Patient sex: M
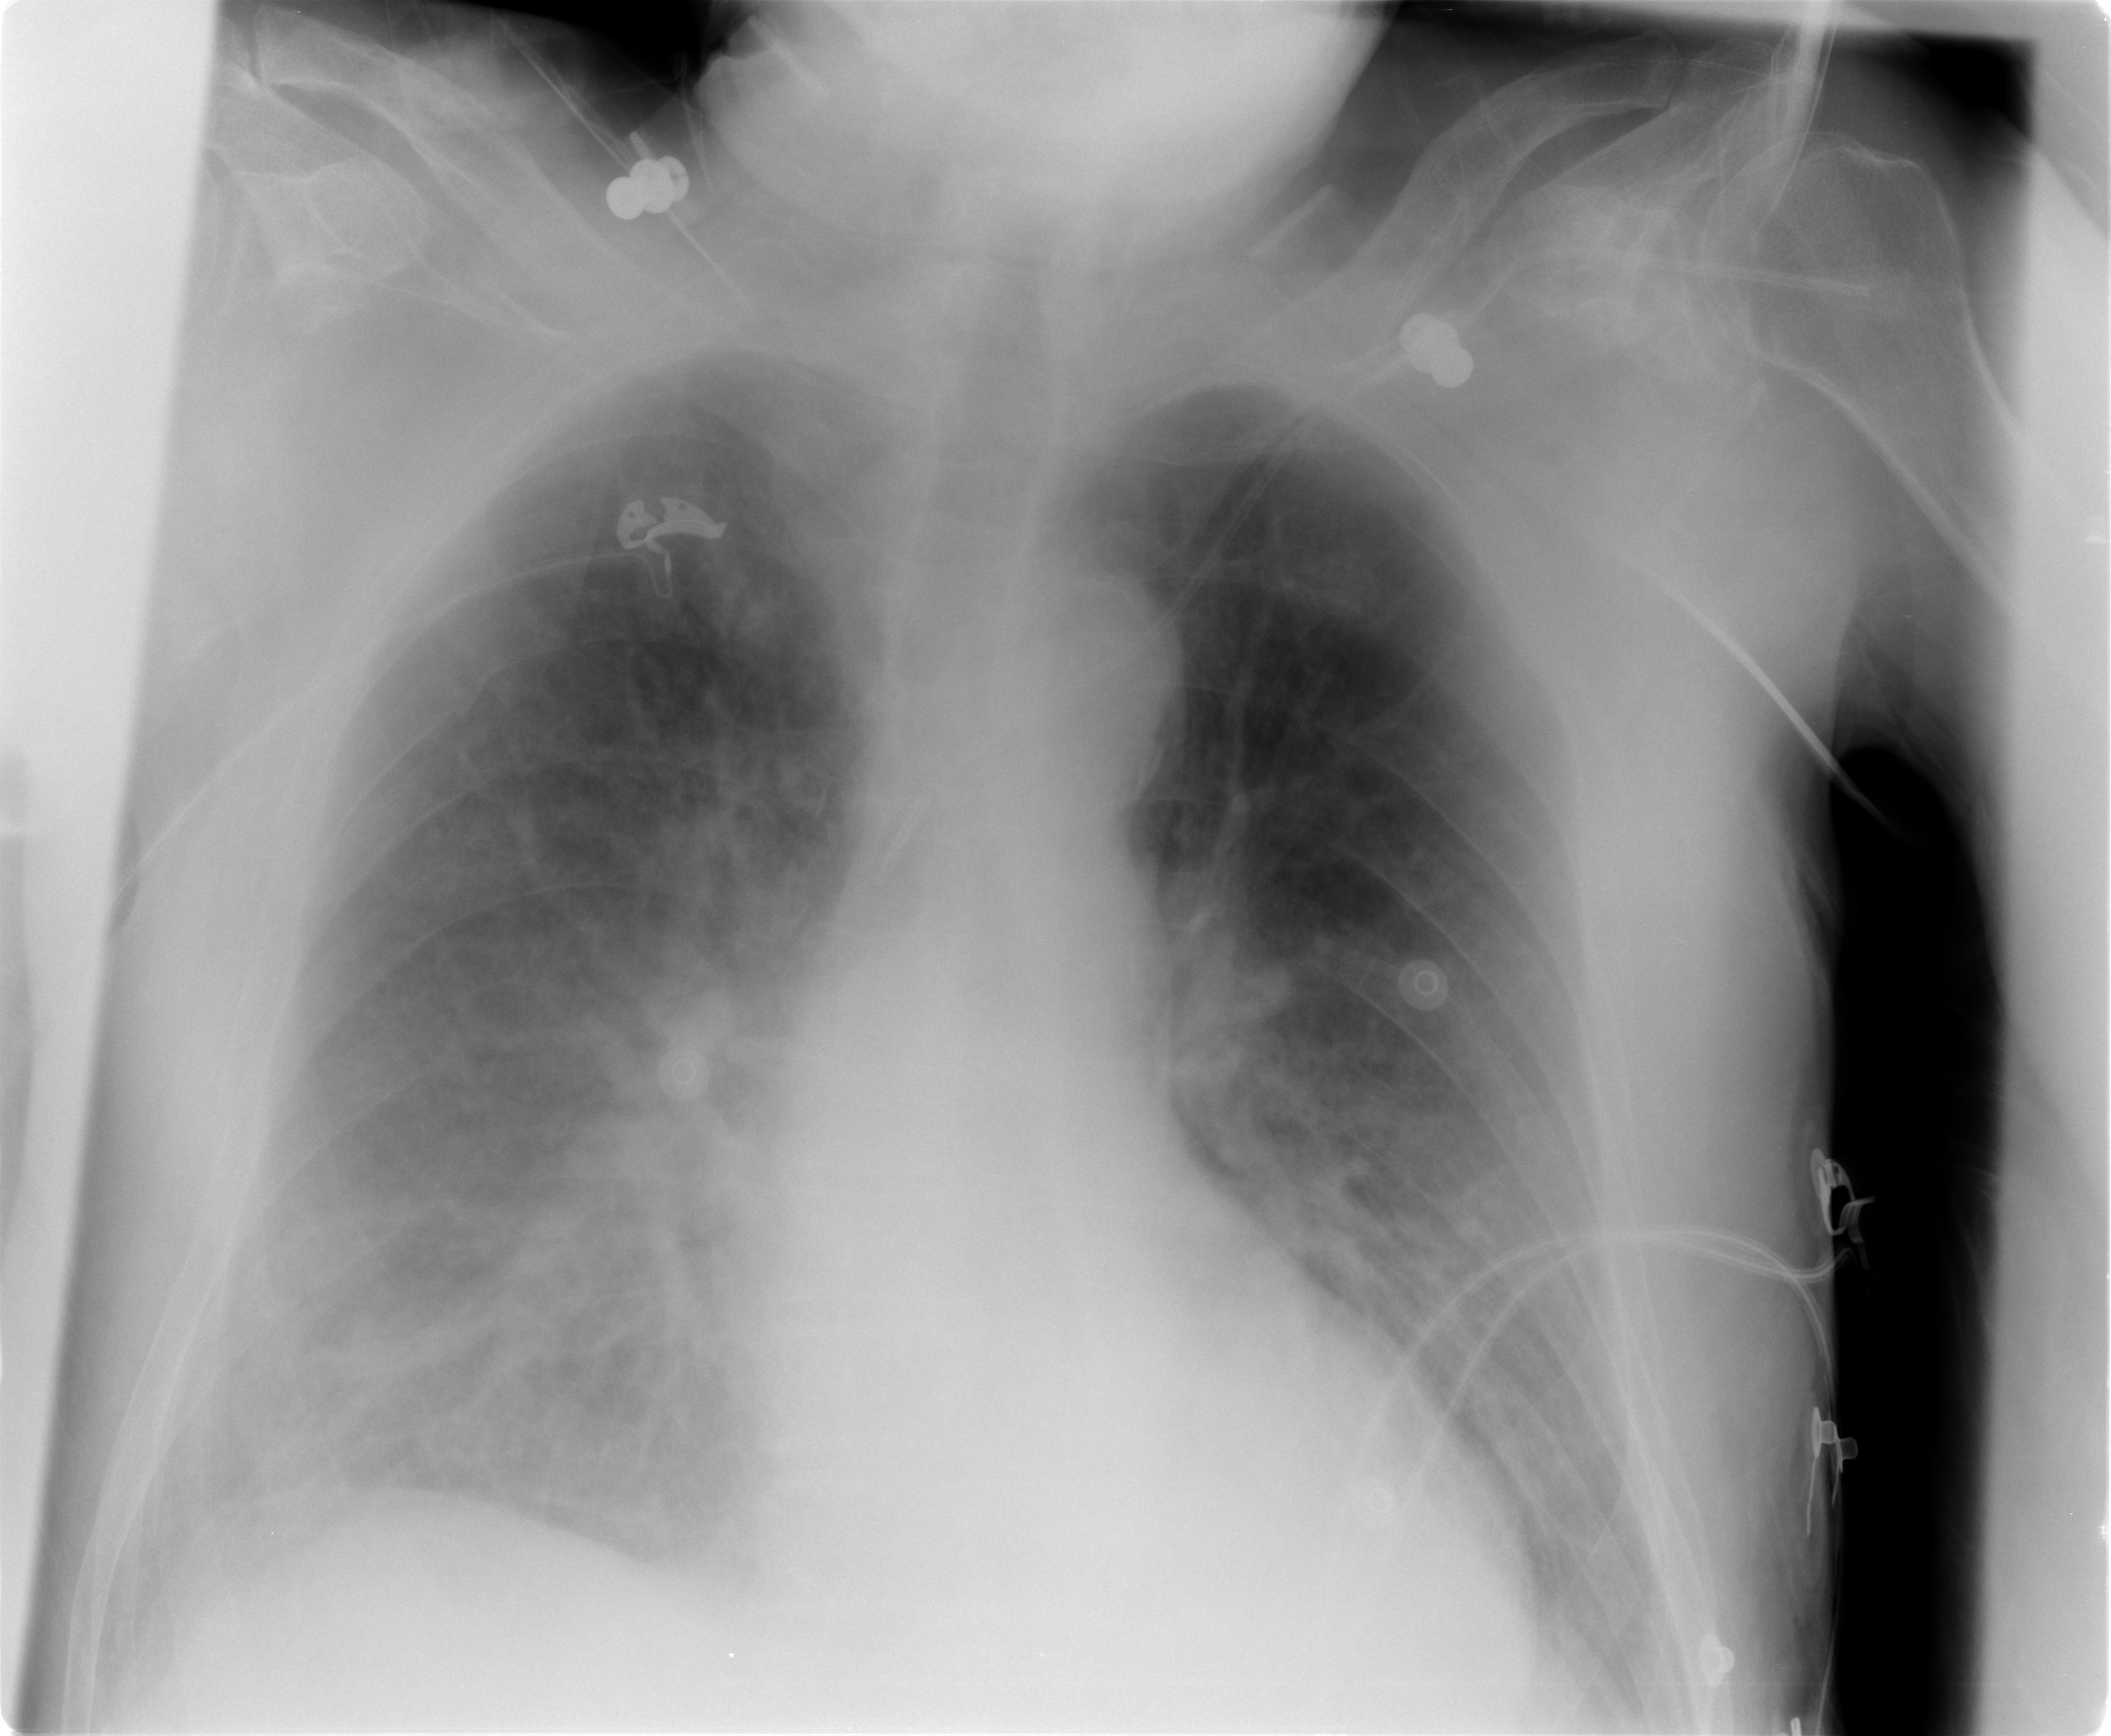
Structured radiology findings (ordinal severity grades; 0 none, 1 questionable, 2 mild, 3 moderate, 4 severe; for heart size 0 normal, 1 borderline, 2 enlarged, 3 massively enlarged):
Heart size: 0
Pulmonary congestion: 2
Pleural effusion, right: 0
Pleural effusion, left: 0
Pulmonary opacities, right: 3
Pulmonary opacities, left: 2
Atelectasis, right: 2
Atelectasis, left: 2